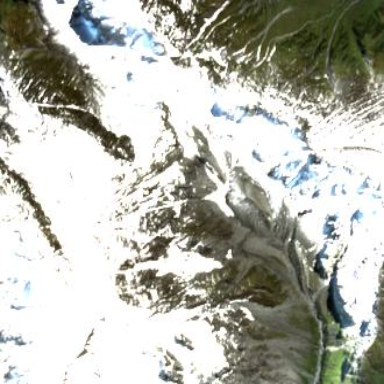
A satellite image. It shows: Majestic glacier in the distance.